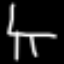
Label: chair